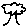
Label: tree